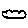
Label: cloud